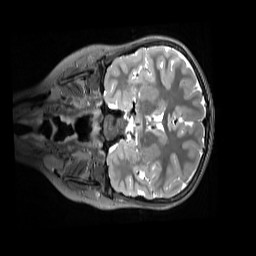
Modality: T2w
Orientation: coronal
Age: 10
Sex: female
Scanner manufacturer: siemens
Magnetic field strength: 3 T
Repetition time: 3.2 s
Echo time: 0.408 s